Aerial crown-view tile of a tropical tree (Barro Colorado Island, Panama), acquired 20250414:
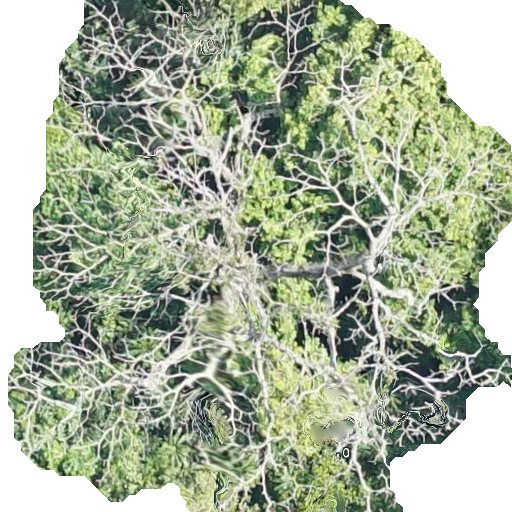
Species: Pseudobombax septenatum
GBIF accepted scientific name: Pseudobombax septenatum
Crown area: 319.823 m²